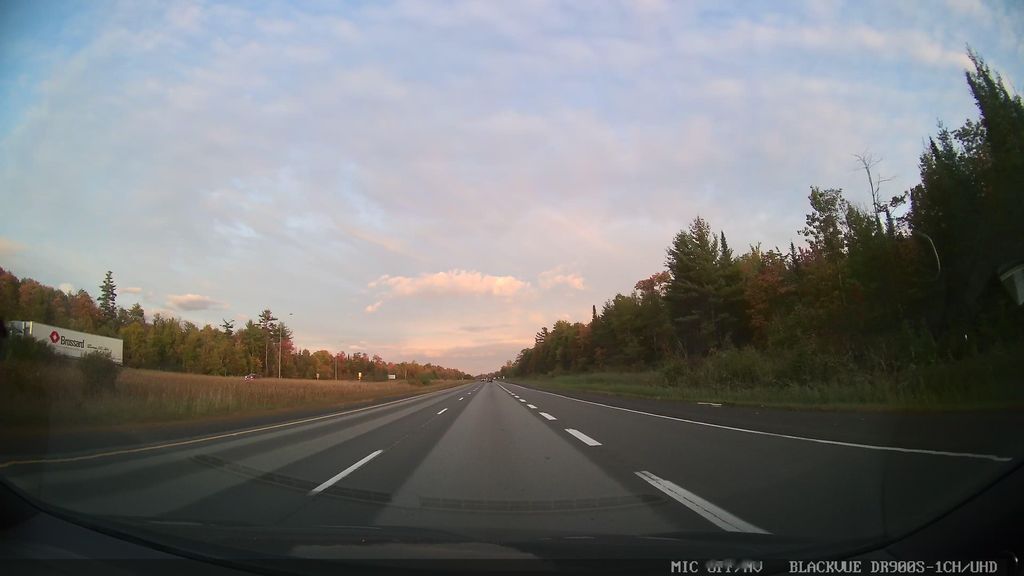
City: ottawa-gatineau